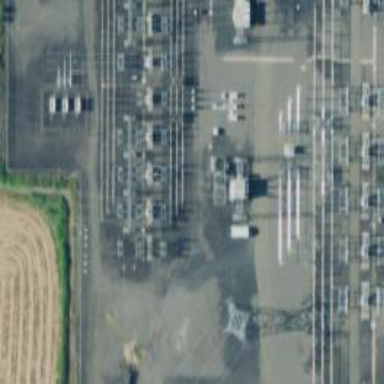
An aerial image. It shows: Outdoor switch for power.